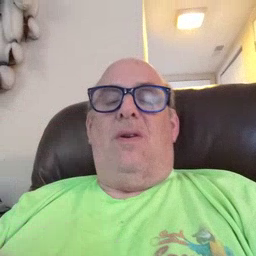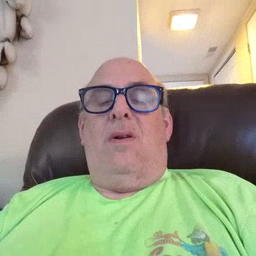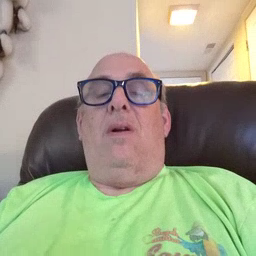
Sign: touch